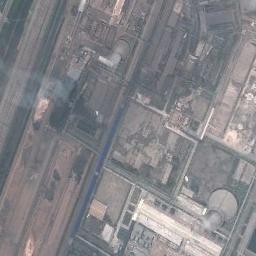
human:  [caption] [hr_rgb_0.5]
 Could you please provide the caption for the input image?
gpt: There are many buildings next to the thermal power station .

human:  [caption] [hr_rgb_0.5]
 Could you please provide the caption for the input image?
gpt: The thermal power station is on the grass next to some buildings with white mist above .

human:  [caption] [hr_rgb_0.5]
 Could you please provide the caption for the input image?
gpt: In the thermal power station there are neatly planned plants, Equipment and good greening, and two cooling towers are steaming .

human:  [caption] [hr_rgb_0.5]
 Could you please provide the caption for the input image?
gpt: Here are two thermal power stations and a blue hut .

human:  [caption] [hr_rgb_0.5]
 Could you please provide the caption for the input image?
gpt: There are some buildings and pipelines on the thermal power station .